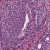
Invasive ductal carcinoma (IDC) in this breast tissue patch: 1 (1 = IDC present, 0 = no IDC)